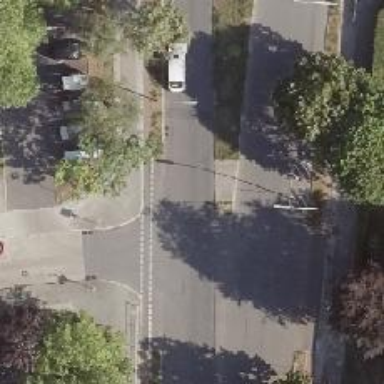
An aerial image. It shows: Tertiary road with asphalt surface and cycle track on the right.